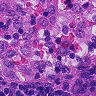
Metastatic tissue present: no